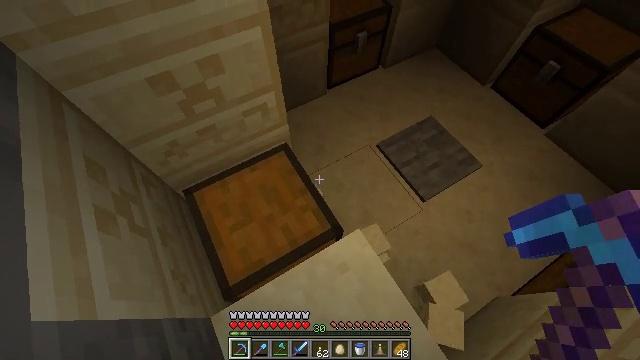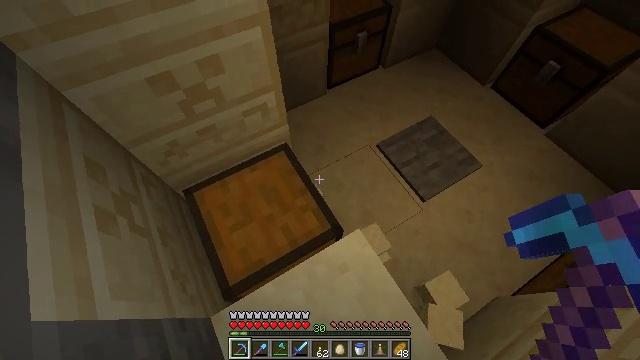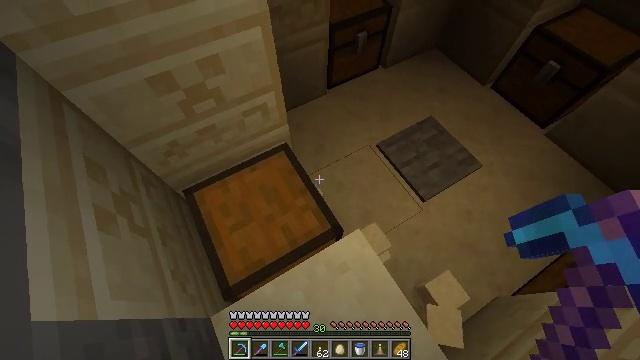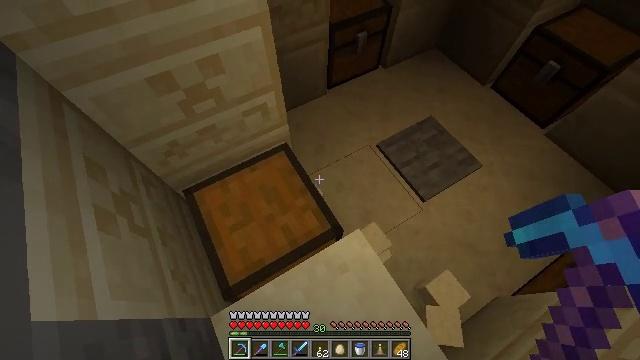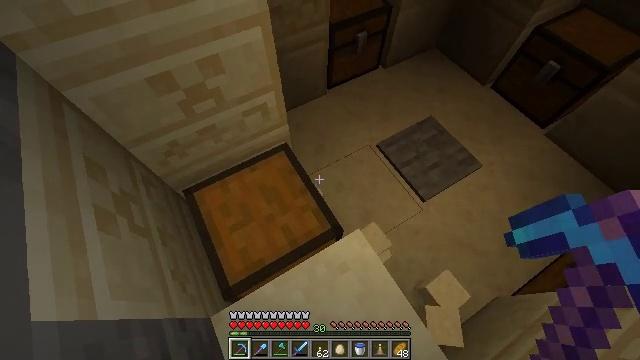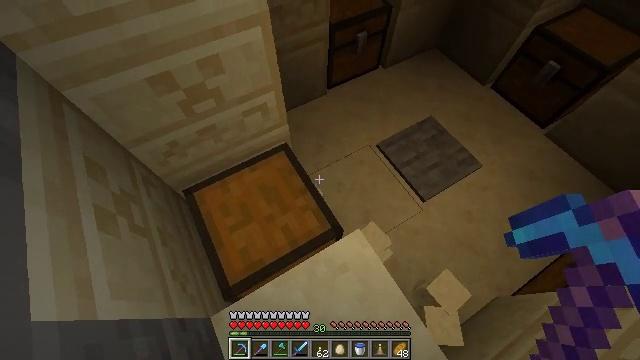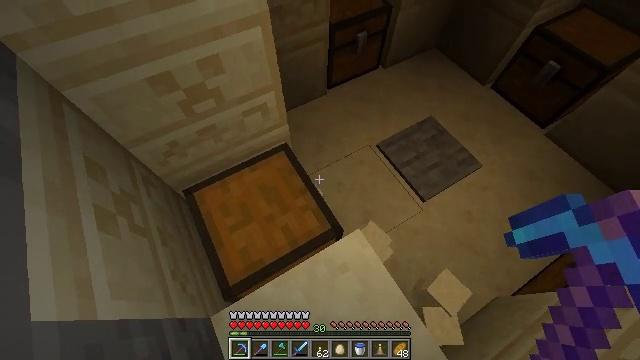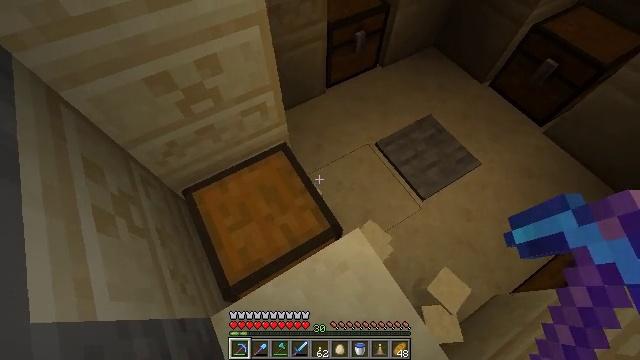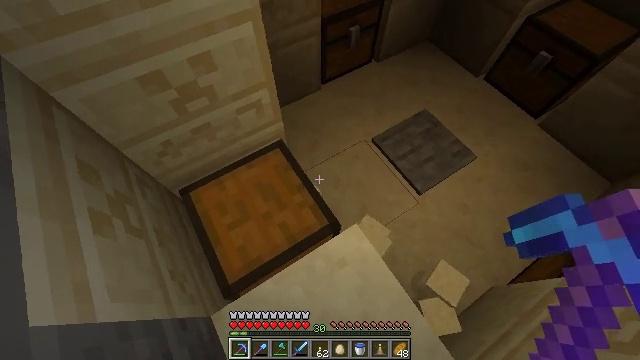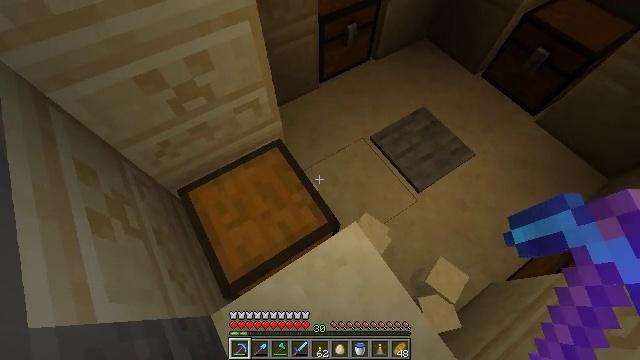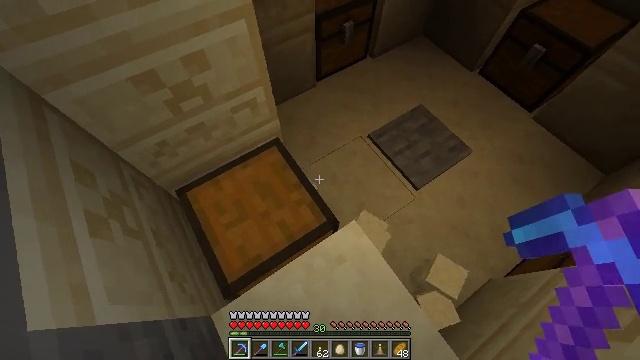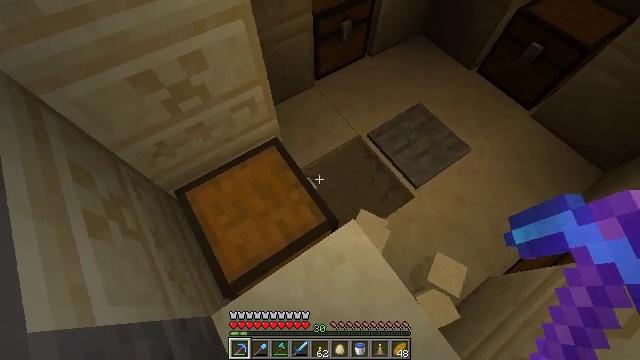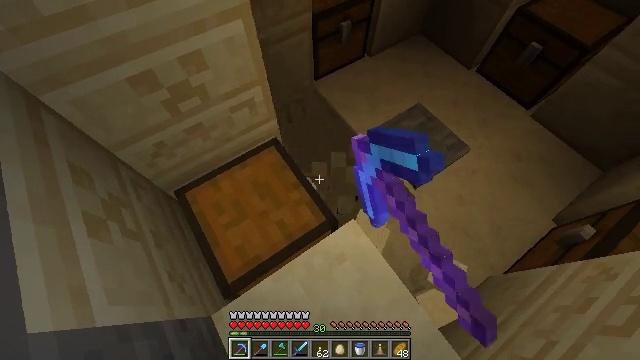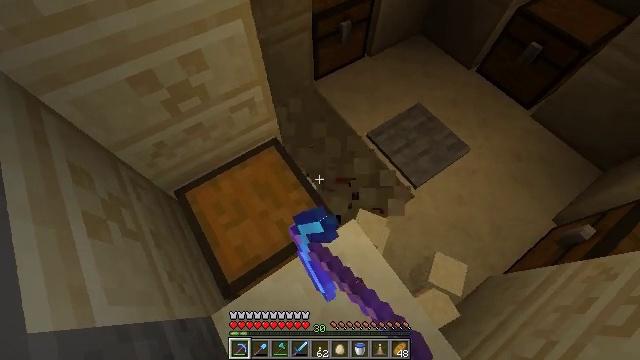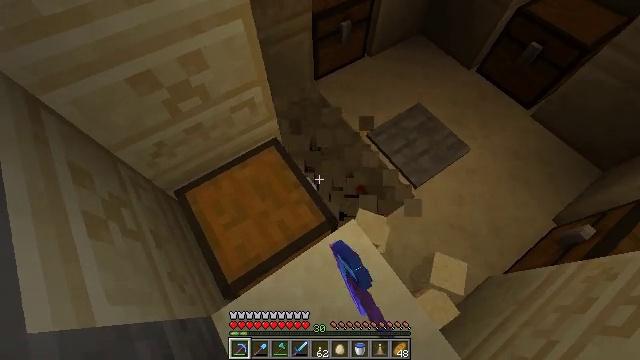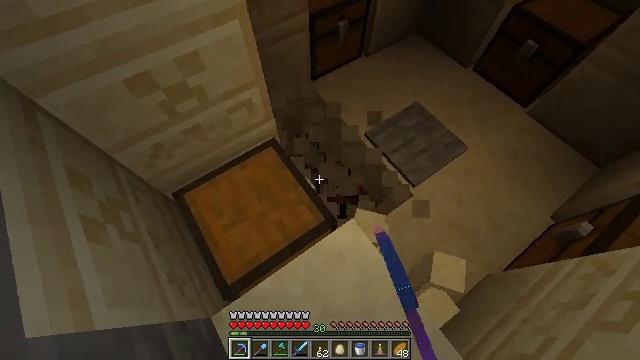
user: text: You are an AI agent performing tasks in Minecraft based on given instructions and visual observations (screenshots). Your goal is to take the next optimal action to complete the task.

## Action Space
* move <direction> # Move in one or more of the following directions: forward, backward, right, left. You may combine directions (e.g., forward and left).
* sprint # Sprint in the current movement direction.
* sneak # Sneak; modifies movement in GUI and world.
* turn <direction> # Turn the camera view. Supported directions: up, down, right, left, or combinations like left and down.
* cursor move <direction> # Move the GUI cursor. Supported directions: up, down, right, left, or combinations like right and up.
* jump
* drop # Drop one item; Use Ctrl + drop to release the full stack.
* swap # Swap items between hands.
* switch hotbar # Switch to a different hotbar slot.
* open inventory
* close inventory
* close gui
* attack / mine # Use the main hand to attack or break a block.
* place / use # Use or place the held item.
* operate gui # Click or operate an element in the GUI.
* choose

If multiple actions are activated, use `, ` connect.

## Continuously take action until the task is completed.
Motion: motion action
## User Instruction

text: Collect cut sandstone by mining it.
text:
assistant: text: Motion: no_op
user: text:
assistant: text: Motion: no_op
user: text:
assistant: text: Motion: no_op
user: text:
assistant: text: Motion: no_op
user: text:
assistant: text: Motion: no_op
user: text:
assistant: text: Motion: no_op
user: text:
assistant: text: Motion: no_op
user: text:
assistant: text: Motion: turn right
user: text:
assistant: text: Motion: no_op
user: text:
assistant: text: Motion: no_op
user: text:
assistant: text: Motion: attack / mine
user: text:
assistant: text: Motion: attack / mine
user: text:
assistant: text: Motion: attack / mine
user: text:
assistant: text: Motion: no_op
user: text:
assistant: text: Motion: no_op
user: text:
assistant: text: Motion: no_op
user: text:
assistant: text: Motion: no_op